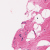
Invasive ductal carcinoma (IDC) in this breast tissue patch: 0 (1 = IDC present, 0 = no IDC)